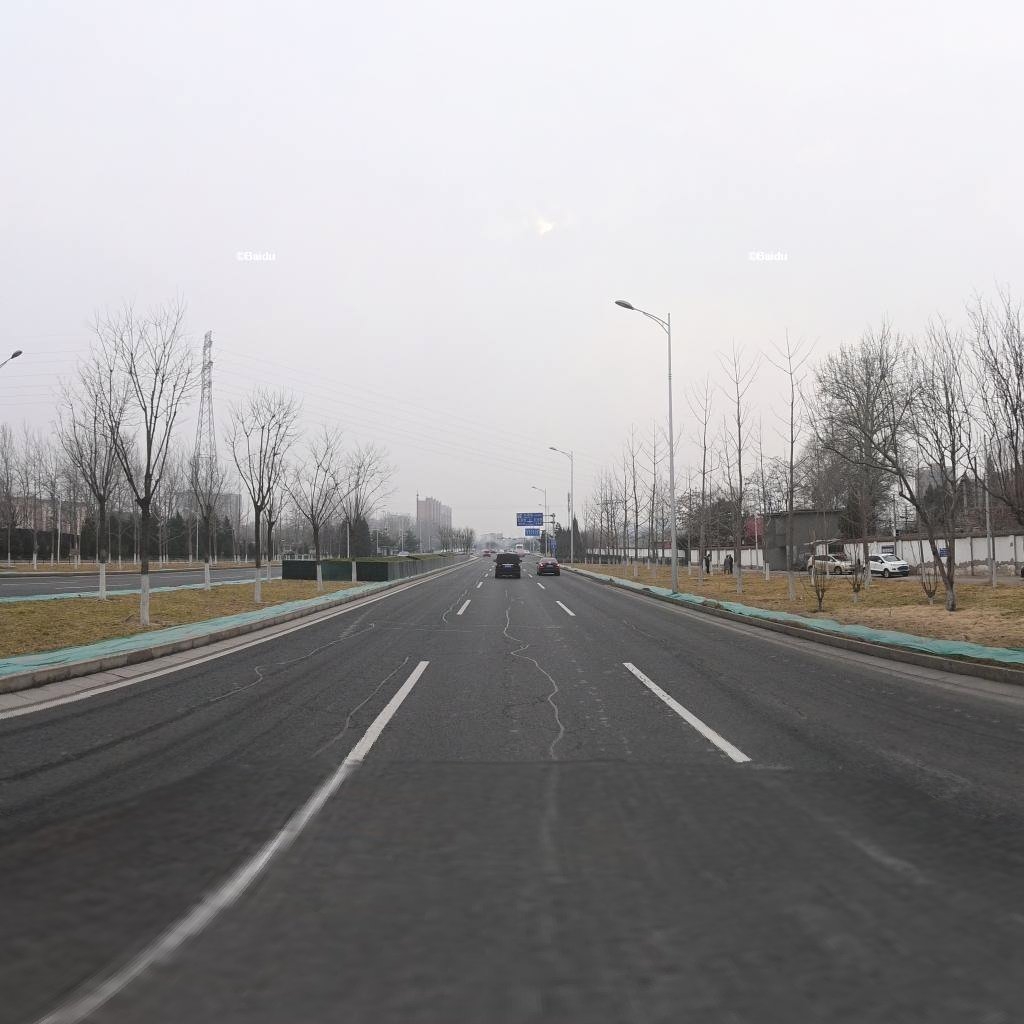
Region: Haidian
Road damage annotations: longitudinal patch, longitudinal patch, longitudinal patch, longitudinal patch, longitudinal patch, transverse patch